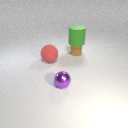
small brown rubber cylinder to the right of large red rubber sphere